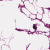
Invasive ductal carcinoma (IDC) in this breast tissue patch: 0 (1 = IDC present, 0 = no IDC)